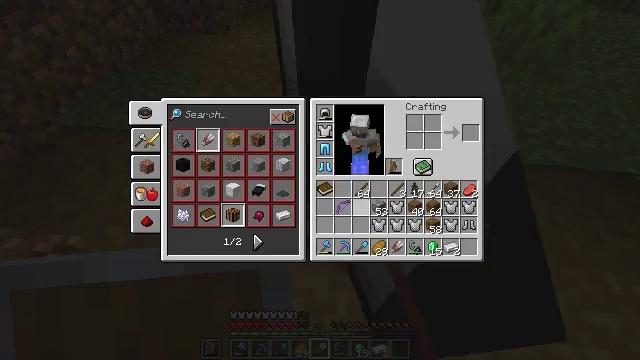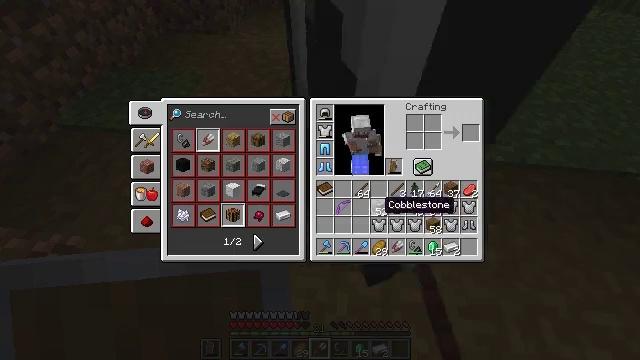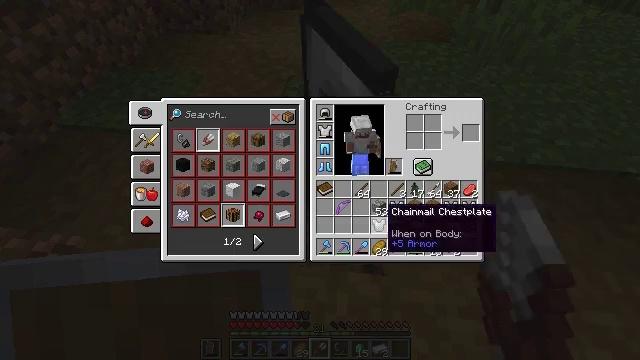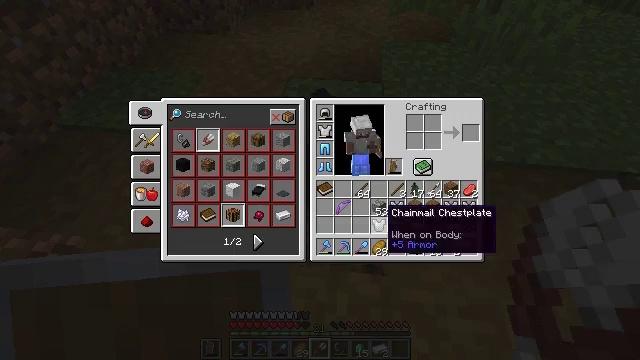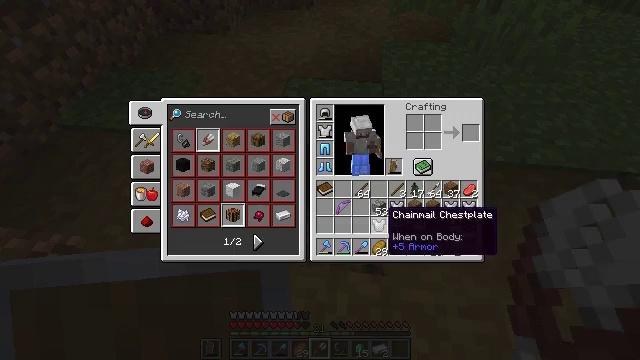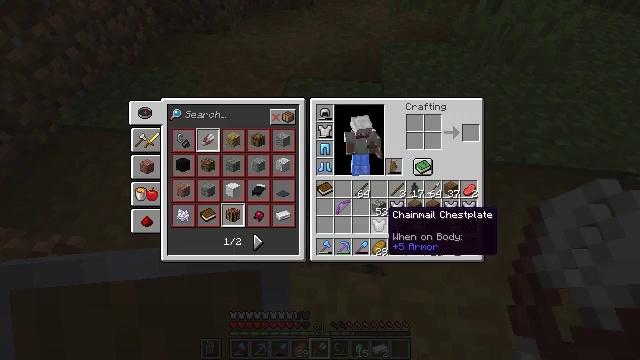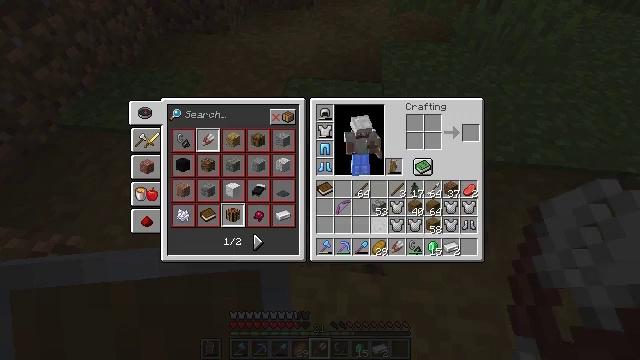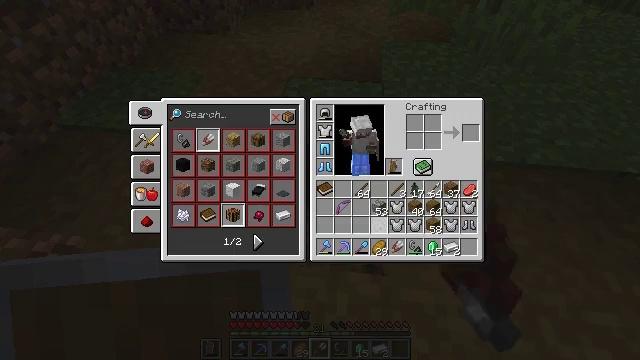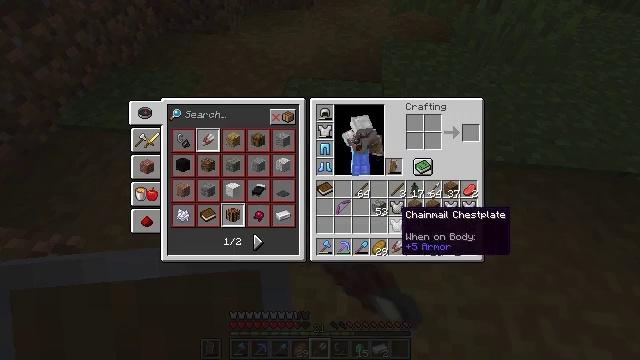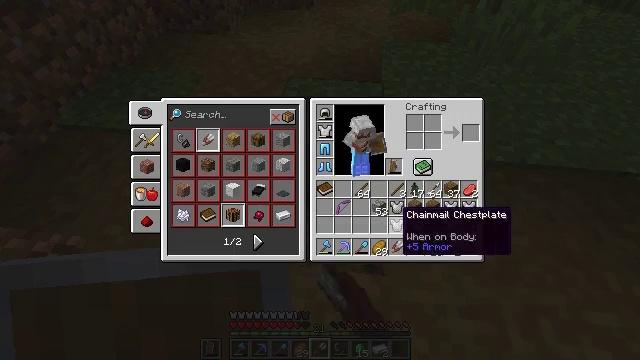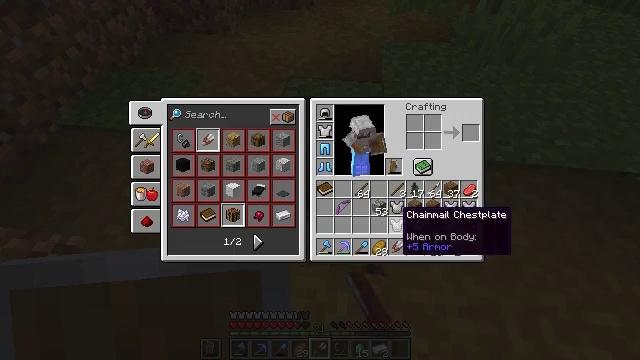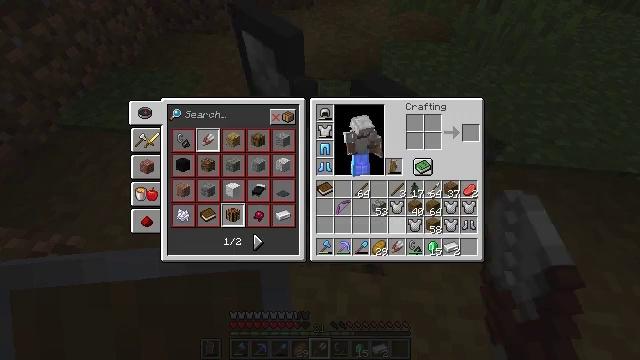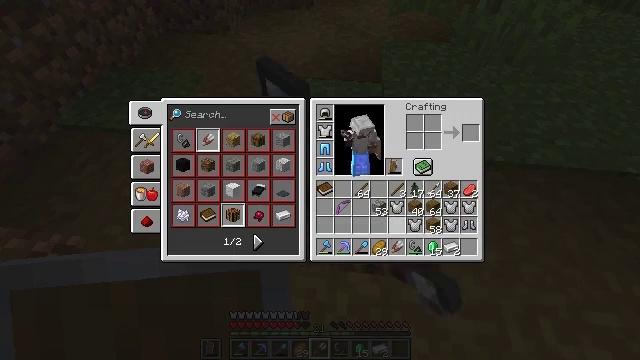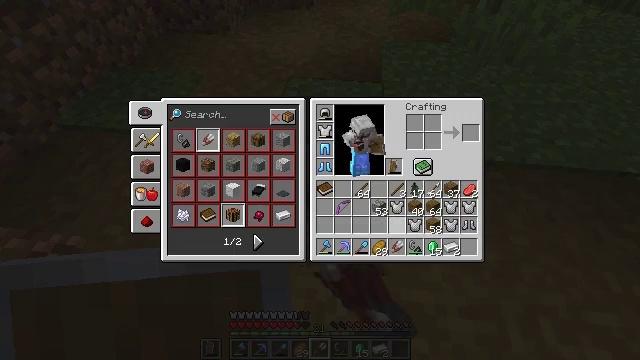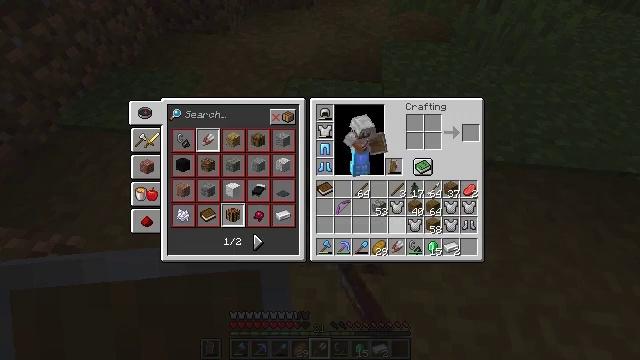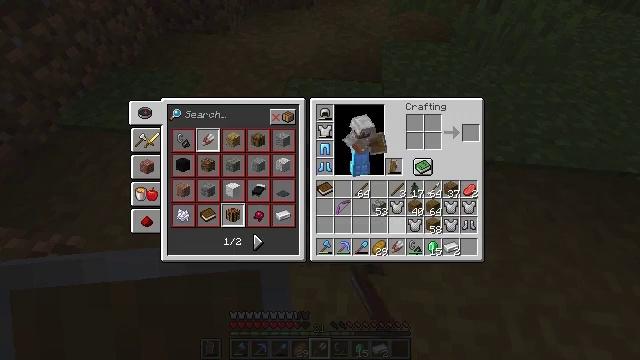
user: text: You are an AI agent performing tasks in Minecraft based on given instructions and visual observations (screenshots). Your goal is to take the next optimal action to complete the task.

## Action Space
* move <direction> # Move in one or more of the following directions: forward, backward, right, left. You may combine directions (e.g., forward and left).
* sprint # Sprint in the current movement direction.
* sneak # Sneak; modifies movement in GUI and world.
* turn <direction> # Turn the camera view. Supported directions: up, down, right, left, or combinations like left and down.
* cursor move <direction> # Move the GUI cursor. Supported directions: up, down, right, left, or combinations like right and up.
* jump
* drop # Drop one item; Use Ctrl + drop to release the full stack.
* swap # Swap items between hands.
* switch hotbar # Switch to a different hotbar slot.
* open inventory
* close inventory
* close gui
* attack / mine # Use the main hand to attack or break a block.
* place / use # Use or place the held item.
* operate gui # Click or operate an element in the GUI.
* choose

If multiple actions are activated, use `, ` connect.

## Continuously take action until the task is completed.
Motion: motion action
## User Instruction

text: Remove a chainmail chestplate from the inventory.
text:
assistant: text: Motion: sprint, cursor move right and down, open gui
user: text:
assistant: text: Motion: sprint, cursor move down
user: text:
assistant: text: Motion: sprint
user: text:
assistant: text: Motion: sprint
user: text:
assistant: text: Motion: sprint
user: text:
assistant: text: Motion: sprint, drop
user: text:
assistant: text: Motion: sprint, drop
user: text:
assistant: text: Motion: sprint, cursor move right, drop
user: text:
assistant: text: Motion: sprint
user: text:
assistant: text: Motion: sprint
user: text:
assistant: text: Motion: sprint, drop
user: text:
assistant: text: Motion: sprint, drop
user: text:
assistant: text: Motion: sprint
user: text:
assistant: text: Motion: sprint
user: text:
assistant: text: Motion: sprint
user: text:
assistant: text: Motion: sprint
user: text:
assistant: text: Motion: sprint
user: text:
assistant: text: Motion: sprint, drop
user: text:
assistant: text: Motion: sprint, drop
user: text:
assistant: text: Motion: sprint, drop
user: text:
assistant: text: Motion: sprint
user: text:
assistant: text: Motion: sprint, cursor move left and up
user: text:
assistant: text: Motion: sprint